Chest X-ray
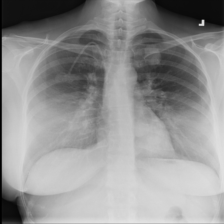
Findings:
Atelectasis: negative
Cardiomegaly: negative
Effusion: negative
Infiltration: negative
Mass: positive
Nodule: positive
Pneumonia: negative
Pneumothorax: negative
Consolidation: negative
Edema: negative
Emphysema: negative
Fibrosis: negative
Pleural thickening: negative
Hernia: negative